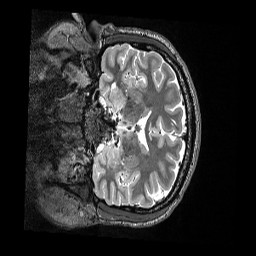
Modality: T2w
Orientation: coronal
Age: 42
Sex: male
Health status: ill
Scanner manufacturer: siemens
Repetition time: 3.2 s